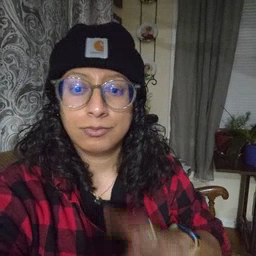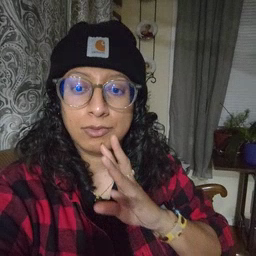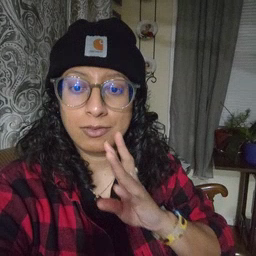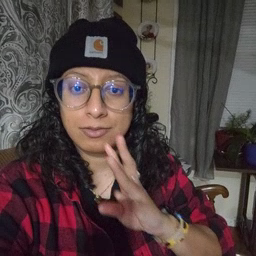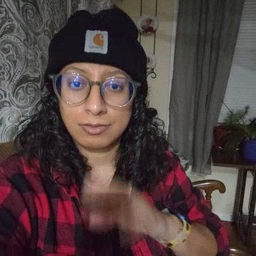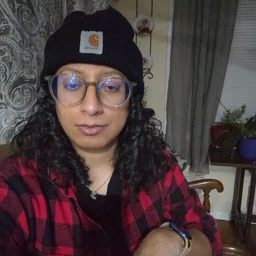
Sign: talk